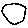
Label: circle